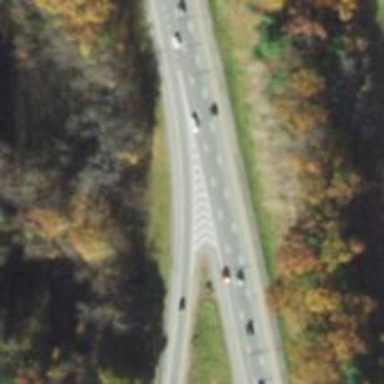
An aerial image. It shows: Asphalt motorway link.